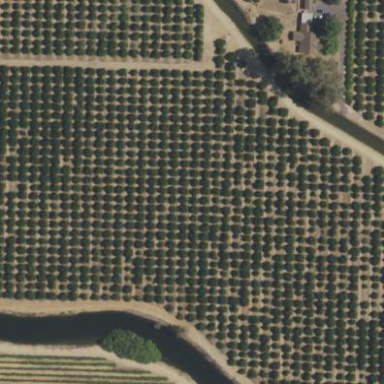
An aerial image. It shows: Scenic agricultural property with orange trees. It is orchard with lush orange trees.